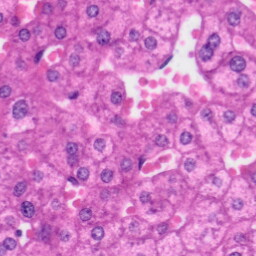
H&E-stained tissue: Liver